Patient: sex M, age 64
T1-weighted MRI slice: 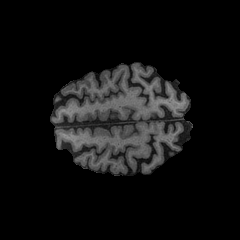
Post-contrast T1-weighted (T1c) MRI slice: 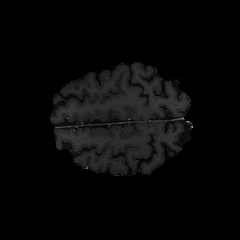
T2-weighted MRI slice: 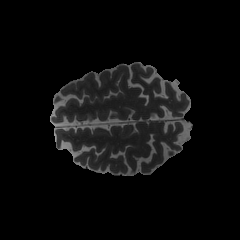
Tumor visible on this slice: no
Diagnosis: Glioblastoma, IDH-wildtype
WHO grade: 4